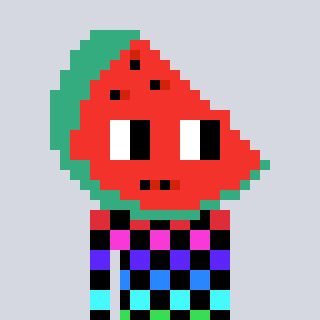
a pixel art character with square red glasses, a watermelon-shaped head and a darkpink-colored body on a cool background